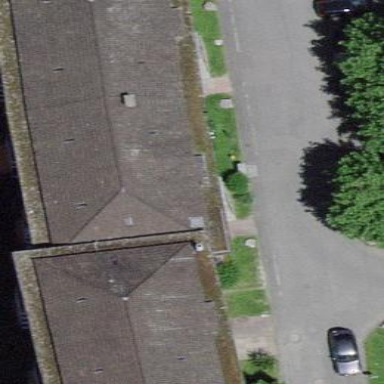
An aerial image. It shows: Hipped roof made of roof tiles on apartment building.